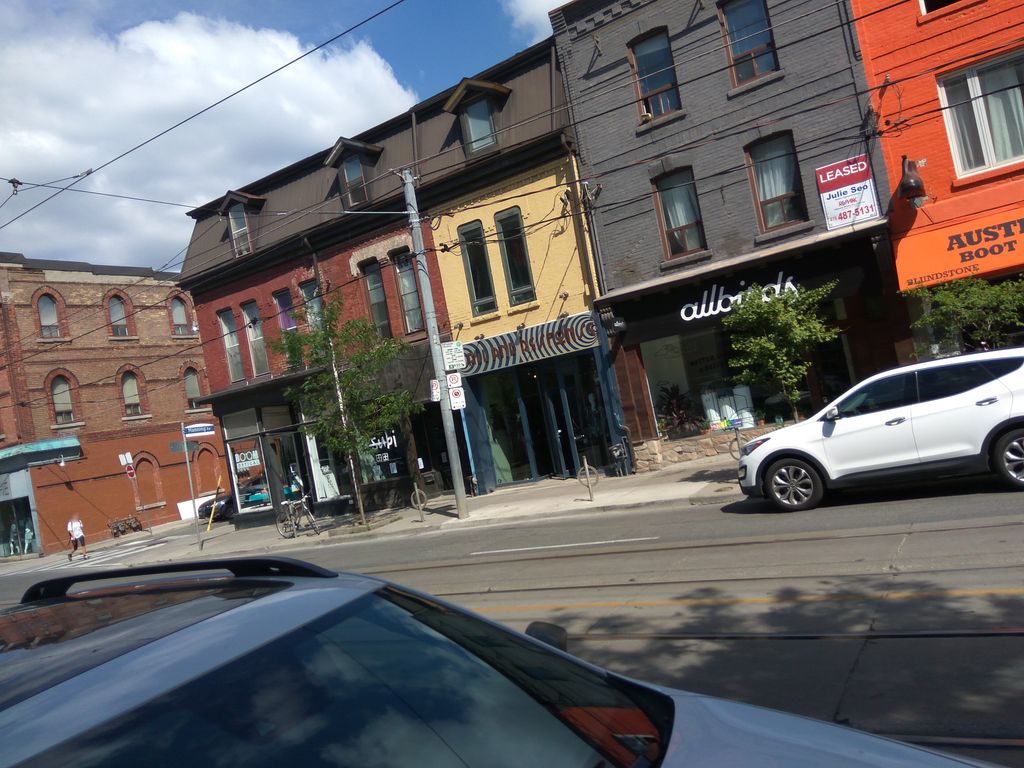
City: toronto